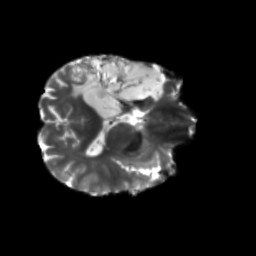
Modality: T2w
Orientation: axial
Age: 41
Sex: male
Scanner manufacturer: siemens
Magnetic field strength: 3 T
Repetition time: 5.47 s
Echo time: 0.0854 s